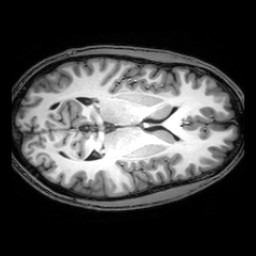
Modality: T1w
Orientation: axial
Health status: healthy
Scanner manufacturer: philips
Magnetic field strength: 3 T
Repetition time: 0.0077 s
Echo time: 0.0035 s